Question: First of all, I'm new to objective-c programming so I've probably made some mistakes in my code.
Here's what I've done : I've created a php file with some xml to get values from my MySQL database. Everything goes into a NSArray in objective-C. If I look at the log, everything works fine because it shows my arrays with every MySQL rows and columns like this:
'''
2012-04-02 08:20:14.822 POS[64632:707] (
{
CPU = 0;
TPS = "(null)";
TVQ = "(null)";
consigne = 0;
coutantQuantiteRecue = 0;
description = "";
nom = "";
prixProduit = 0;
quantiteRecue = 0;
stock = 0;
},
{
CPU = 768;
TPS = "(null)";
TVQ = "(null)";
consigne = 0;
coutantQuantiteRecue = 0;
description = "";
nom = hhh;
prixProduit = 0;
quantiteRecue = 0;
stock = 0;
},
2012-04-02 08:20:14.836 POS[64632:707] The number of rows is:2
'''
The problem is that the only thing I get in my TableView is '{' in each cell like this:

Here's my .h :
'''
@interface InventoryManagement : NSObject<NSApplicationDelegate, NSTableViewDataSource>
{
IBOutlet NSTableView* inventoryTable;
NSArray* m_items;
}
-(int)numberOfRowsInTableView:(NSTableView *)inventoryTable;
-(id)tableView:(NSTableView *)inventoryTable objectValueForTableColumn:(NSTableColumn *)tableColumn row:(int)rowIndex;
-(void)dealloc;
@property (retain) NSArray* m_items;
@end
'''
And here's my .m file :
'''
@implementation InventoryManagement
@synthesize m_items;
-(id)init
{
[super init];
NSInteger index = 0;
NSString *urlString = [NSString stringWithFormat:@"http://localhost:8888/php/getProducts.php?index=%d&", index];
m_items = [NSArray arrayWithContentsOfURL:[NSURL URLWithString: urlString]];
NSLog(@"%@", [m_items description]);
[m_items retain];
[inventoryTable reloadData];
return self;
}
-(int)numberOfRowsInTableView:(NSTableView *)inventoryTable
{
NSLog(@"The number of rows in fullResult is:%i", [m_items count]);
return [m_items count];
}
-(id)tableView:(NSTableView *)inventoryTable objectValueForTableColumn:(NSTableColumn *)tableColumn row:(int)rowIndex
{
return [m_items objectAtIndex:rowIndex];
}
-(void)dealloc
{
[m_items release];
[super dealloc];
}
@end
'''
My object is well-connected to dataSource and delegate of my TableView. I want those cells to be filled by my database values.
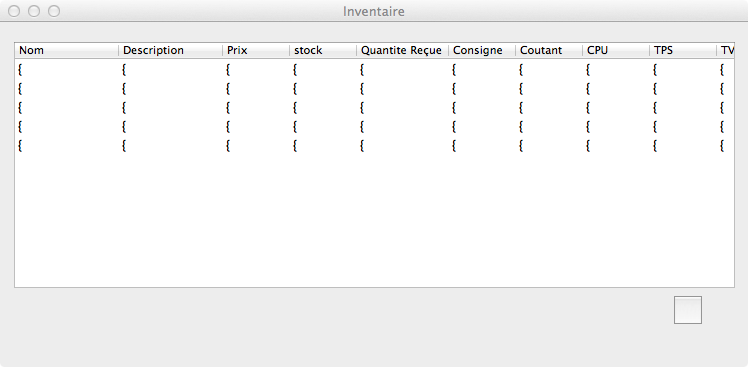
Answer: Take a look at Cocoa Bindings for future works. They are great.
Regarding your question: the problem is in the method
'''
-(id)tableView:(NSTableView *)inventoryTable objectValueForTableColumn:(NSTableColumn *)tableColumn row:(int)rowIndex
{
return [m_items objectAtIndex:rowIndex];
}
'''
You are returning the whole object, that is:
> {
CPU = 768;
TPS = "(null)";
TVQ = "(null)";
consigne = 0;
coutantQuantiteRecue = 0;
description = "";
nom = hhh;
prixProduit = 0;
quantiteRecue = 0;
stock = 0; }
which is a string.
You have to check the tableColumn variable and return only the right information: e.g. quantiteRecue, CPU, etc..
The best way to do this is to create a Model class in ObjectiveC which wraps a row of your db. Then your m_items array will contains your Model class, and you can return the right property without parsing every time the string...